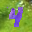
Label: 4